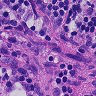
Metastatic tissue present: no